Question: In the file tree shown below: Bolts.framework, Parse.framework, and ParseFacebookUtils.framework are under the main project code folder "Tinder", but the other frameworks (that I added by going to Build Phases menu) are under the root Tinder folder.
What does it mean to have different .framework files in different locations? Does it matter? (for ex: FacebookSDK.framework is not at the same folder location as Bolts.framework - does it matter?)

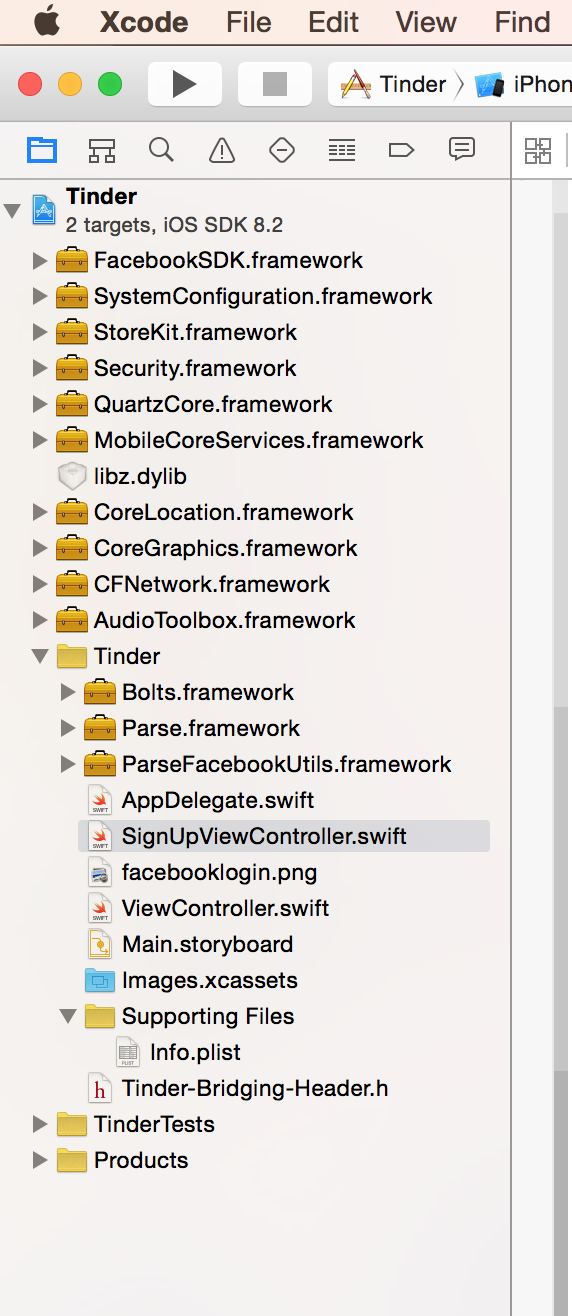
Answer: It does not matter where they are saved. What I do though is right click root (in your case tinder) and create a new group called frameworks. I then drag parse and bolts into it. Making sure the folder is still highlighted I then add all other dependencies in the normal way and they go in the group also. It just keeps it clean as you can minimise the folder and loose the eyesore that is the list of dependencies.
Hope this helps.
Cheers.